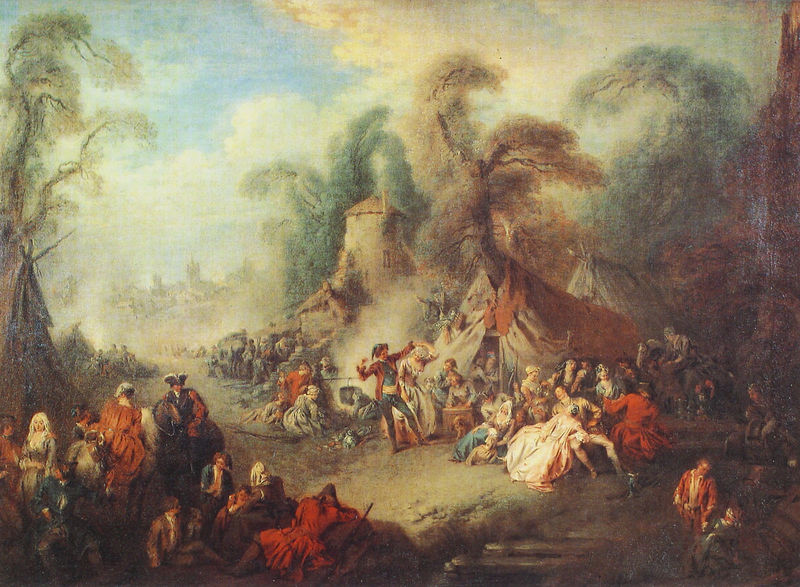
Titel: Ländliches Fest mit feiernden Soldaten
Künstler: Jean-Baptiste Pater
Institution: Paris, Musée du Louvre
Schlagwörter: blau, himmel, weiß, bäume, frauen, grün, menschen, stadt, braun, männer, rot, fest, tanz, feier, feiern, gelage, rauch, pferd, reiter, turm, unterhaltung, soldaten, narr, heer, mittelalter, zelt, zelte, lager, rembrand, gedämpft